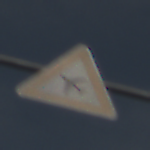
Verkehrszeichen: FlugbetriebRechts
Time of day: MorningAfternoon
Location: Outdoor (Nature)
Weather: PartlyCloudy
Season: NotSpecified
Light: Natural